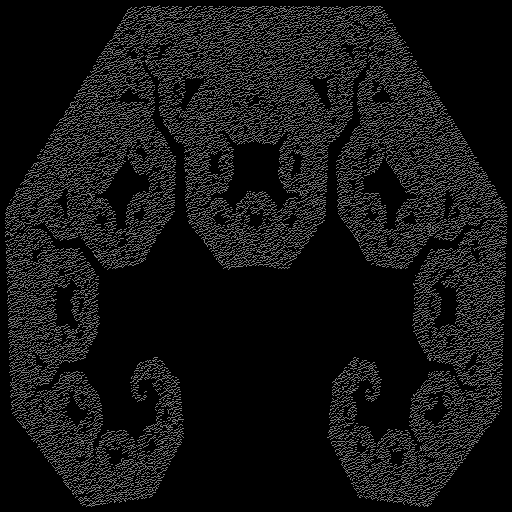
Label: c_curve